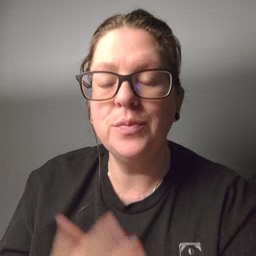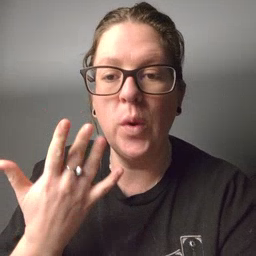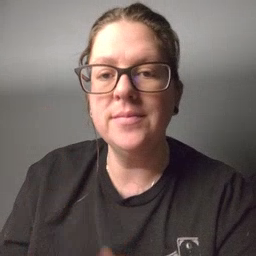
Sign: wait